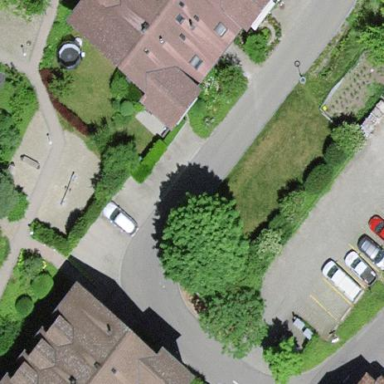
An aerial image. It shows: Garage building.